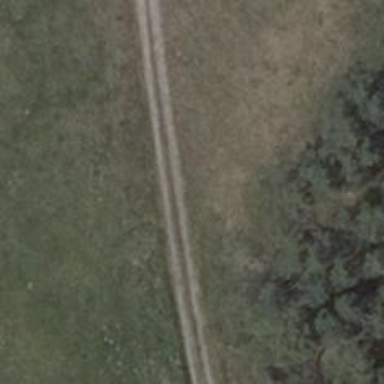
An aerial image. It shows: Track with grade 5 tracktype.